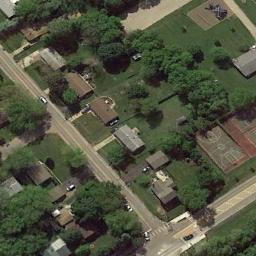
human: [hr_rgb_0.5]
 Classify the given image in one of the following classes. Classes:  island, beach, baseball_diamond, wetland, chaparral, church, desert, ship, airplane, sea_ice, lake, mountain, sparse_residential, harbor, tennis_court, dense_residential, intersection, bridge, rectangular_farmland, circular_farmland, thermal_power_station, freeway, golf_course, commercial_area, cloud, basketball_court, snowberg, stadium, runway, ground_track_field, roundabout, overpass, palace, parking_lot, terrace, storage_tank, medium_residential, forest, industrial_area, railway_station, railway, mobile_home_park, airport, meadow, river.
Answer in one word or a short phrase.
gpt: basketball_court